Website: crate-barrel
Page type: newsletter-management
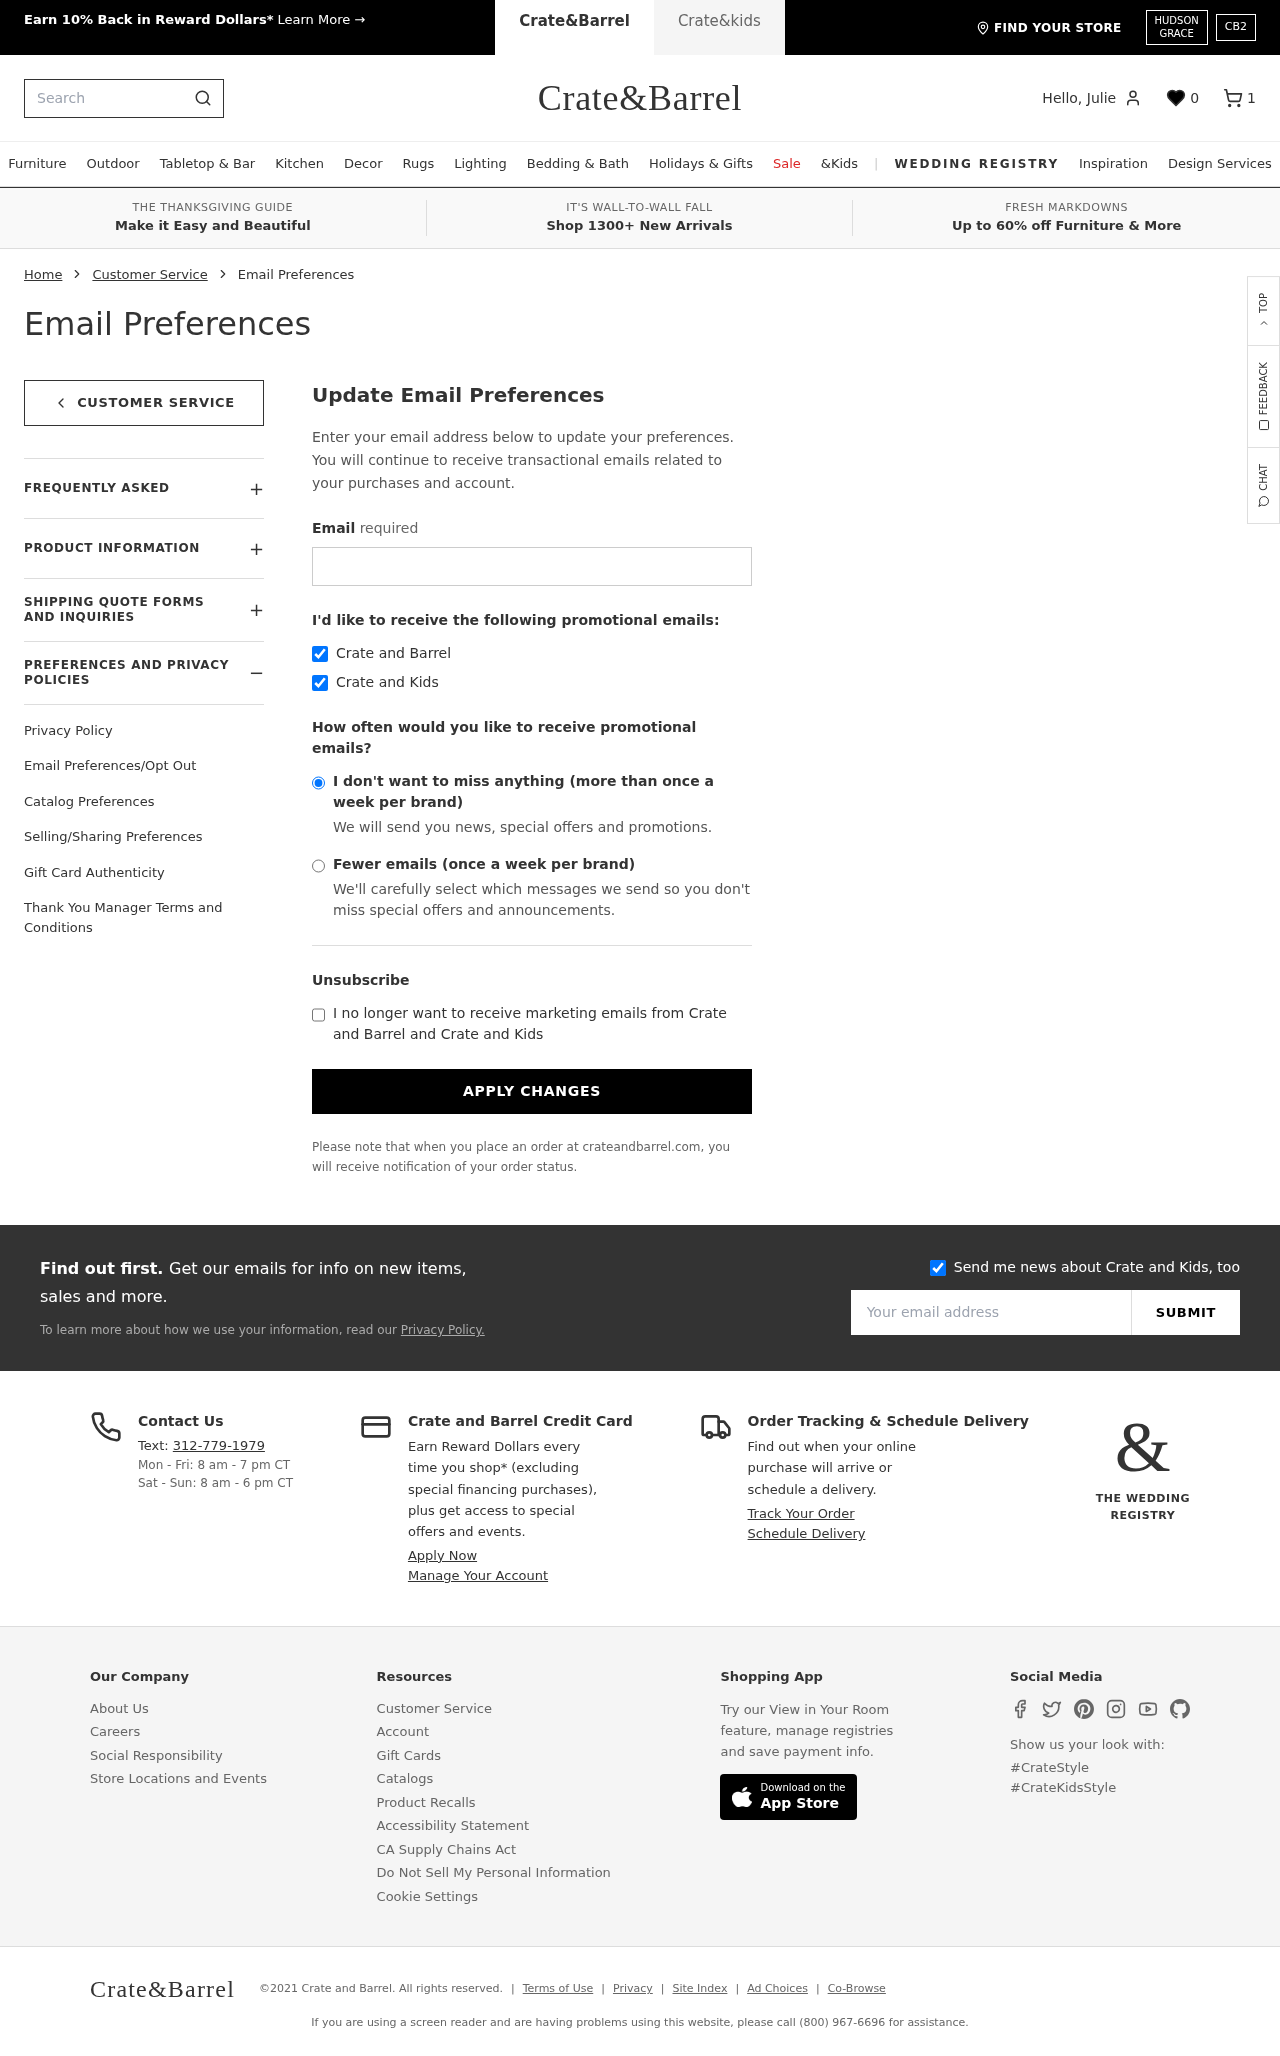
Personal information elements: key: PII_EMAIL
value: jcopeland@gmail.com
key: PII_FIRSTNAME
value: Julie
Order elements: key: ORDER_NUM_ITEMS
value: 1
Search elements: key: HEADER_SEARCH
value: Search
Other elements: key: FAVORITES_COUNT
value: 0